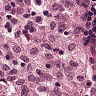
Metastatic tissue present: no